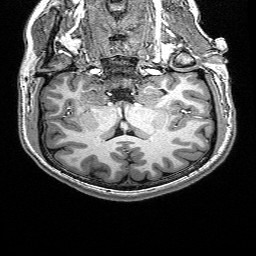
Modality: T1w
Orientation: sagittal